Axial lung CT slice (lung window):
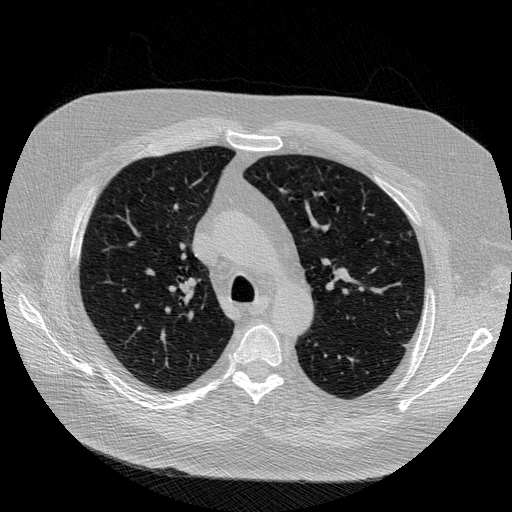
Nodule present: no